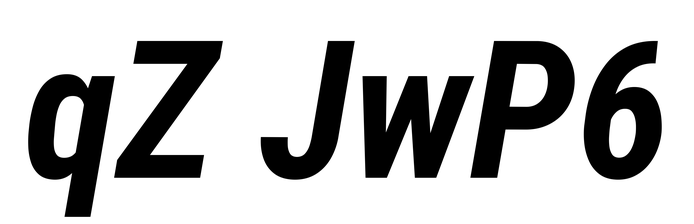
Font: Roboto-Italic_Condensed_Bold_Italic